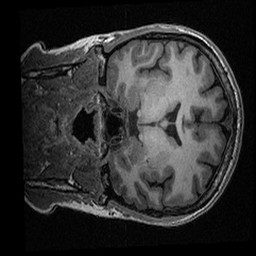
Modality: T1w
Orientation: coronal
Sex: female
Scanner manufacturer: ge
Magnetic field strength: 3 T
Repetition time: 0.0064 s
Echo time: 0.00281 s